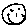
Label: smiley face